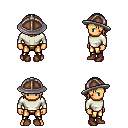
a pixel art fantasy rpg character, male body template, human, tanned skin, white long-sleeve shirt, gold greaves, blonde long bangs hairstyle, chain helm, brown shoes, four views (front, back, left, right), 2x2 character sprite sheet, small pixel art, hard edges, no anti-aliasing